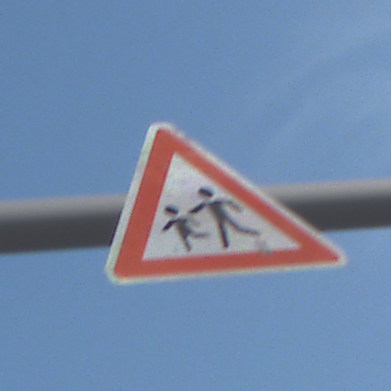
Verkehrszeichen: KinderRechts
Umgebung: Outdoor, Suburban
Tageszeit: SunriseSunset
Wetter: PartlyCloudy
Licht: Natural
Jahreszeit: Winter
Kontrast: MediumContrast